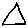
Label: triangle